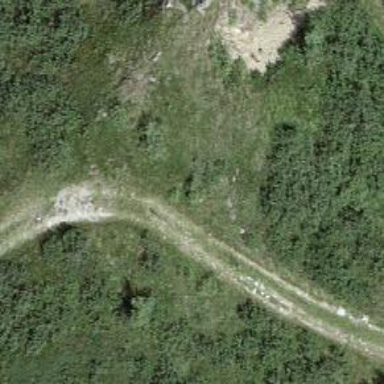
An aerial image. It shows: Grass track with grade4 quality surface.